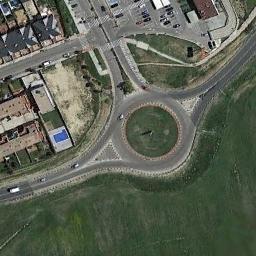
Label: roundabout